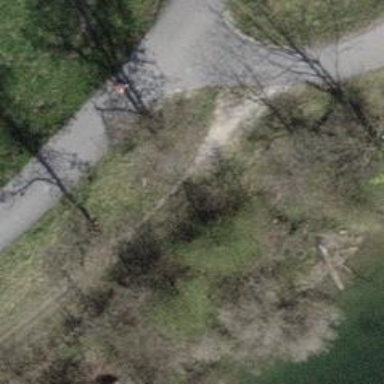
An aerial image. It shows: Brown bench.